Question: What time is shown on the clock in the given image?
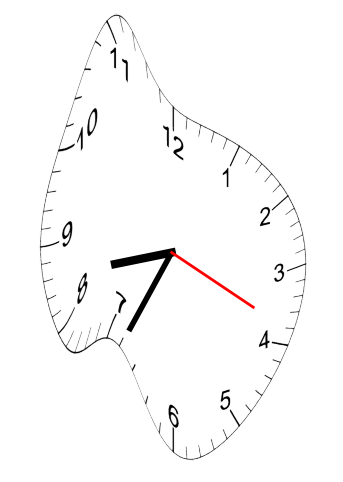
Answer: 08:34:19